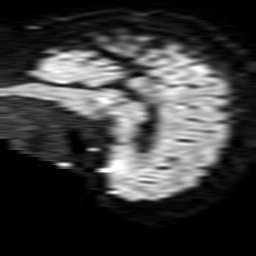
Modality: TRACE
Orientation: sagittal
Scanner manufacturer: philips
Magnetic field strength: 1.5 T
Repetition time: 3.641 s
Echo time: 0.09255 s